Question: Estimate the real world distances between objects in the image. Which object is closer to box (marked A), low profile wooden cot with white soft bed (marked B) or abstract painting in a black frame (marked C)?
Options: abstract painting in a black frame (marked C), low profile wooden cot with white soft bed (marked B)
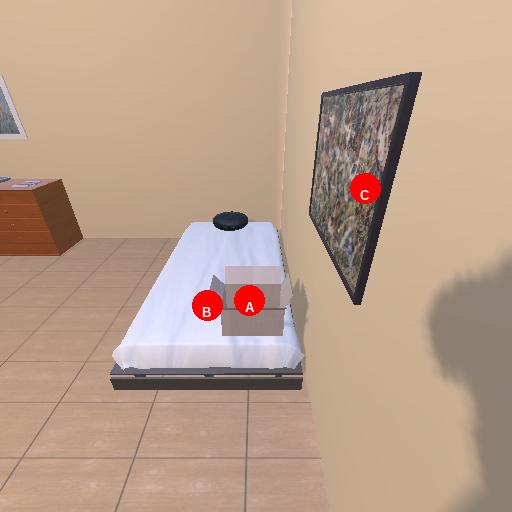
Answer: abstract painting in a black frame (marked C)